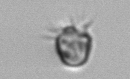
Label: Ciliophora